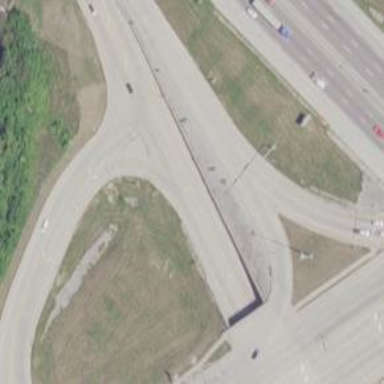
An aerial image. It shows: Trunk link highway.